Aerial crown-view tile of a tropical tree (Barro Colorado Island, Panama), acquired 20240813:
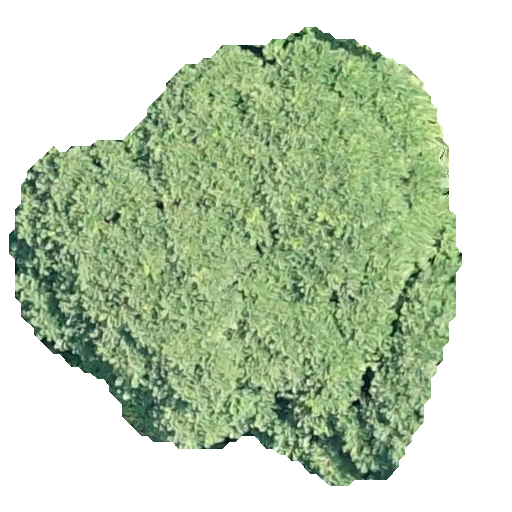
Species: Jacaranda copaia
GBIF accepted scientific name: Jacaranda copaia
Crown area: 221.784 m²